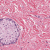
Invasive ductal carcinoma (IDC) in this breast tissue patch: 0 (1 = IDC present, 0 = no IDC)